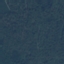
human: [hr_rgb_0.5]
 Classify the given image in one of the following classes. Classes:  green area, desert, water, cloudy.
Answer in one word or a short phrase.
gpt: green area